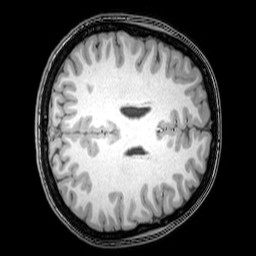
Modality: T1w
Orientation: axial
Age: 21
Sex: female
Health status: healthy
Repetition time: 0.081 s
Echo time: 0.037 s